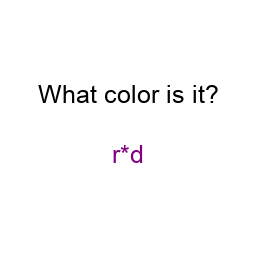
Color: purple
Color name shown: red
Background color: white
Question text color: black